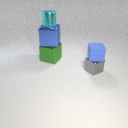
small gray metal cube below small blue rubber cube